Question: I have a frame layout (semi transparent black), on which I have written "Swiss Chalet - score a free side" and "Missisauga, ON". It is the same color/transparency from top to bottom, I want it to be more opaque towards the bottom and transparent towards the top, so that just above "Swiss Chalet" line it feels the the frame layout is merging with the background image. How do I implement that?
Right now my code is,
'''
<FrameLayout
android:id="@+id/frameLayout1"
android:layout_width="fill_parent"
android:layout_height="wrap_content"
android:layout_above="@+id/frameLayout2"
android:layout_alignParentLeft="true"
android:background="#5A000000">
<TextView
android:id="@+id/campaignNameLabel"
android:layout_width="match_parent"
android:layout_height="match_parent"
android:maxLines="2"
android:ellipsize="end"
android:text="Loading..."
android:layout_marginLeft="10dp"
android:textColor="#ffffff"
android:textAppearance="?android:attr/textAppearanceMedium"
android:textStyle="bold" />
</FrameLayout>
'''

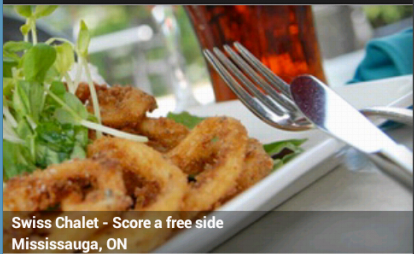
Answer: You can use a <URL> in your FrameLayout background to achieve what you want.
You can define a gradient in a xml file like this:
'''
<shape xmlns:android="http://schemas.android.com/apk/res/android">
<gradient
android:angle="270"
android:startColor="#5A000000"
android:endColor="#FF000000" />
</shape>
'''
Or in your java code:
'''
int[] colors = {0x5A000000, 0xFF000000};
GradientDrawable drawable = new GradientDrawable(GradientDrawable.Orientation.TOP_BOTTOM, colors);
'''